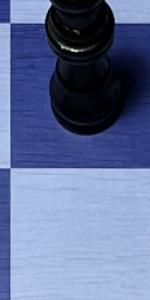
Label: Empty